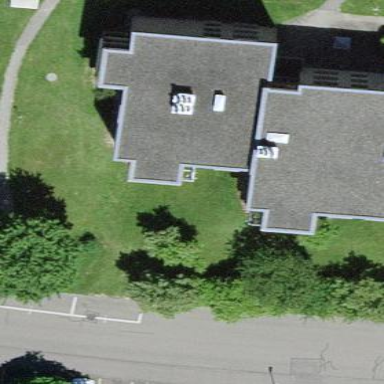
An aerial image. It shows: Residential building.